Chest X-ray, PA view. Patient: 31 years old, sex M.
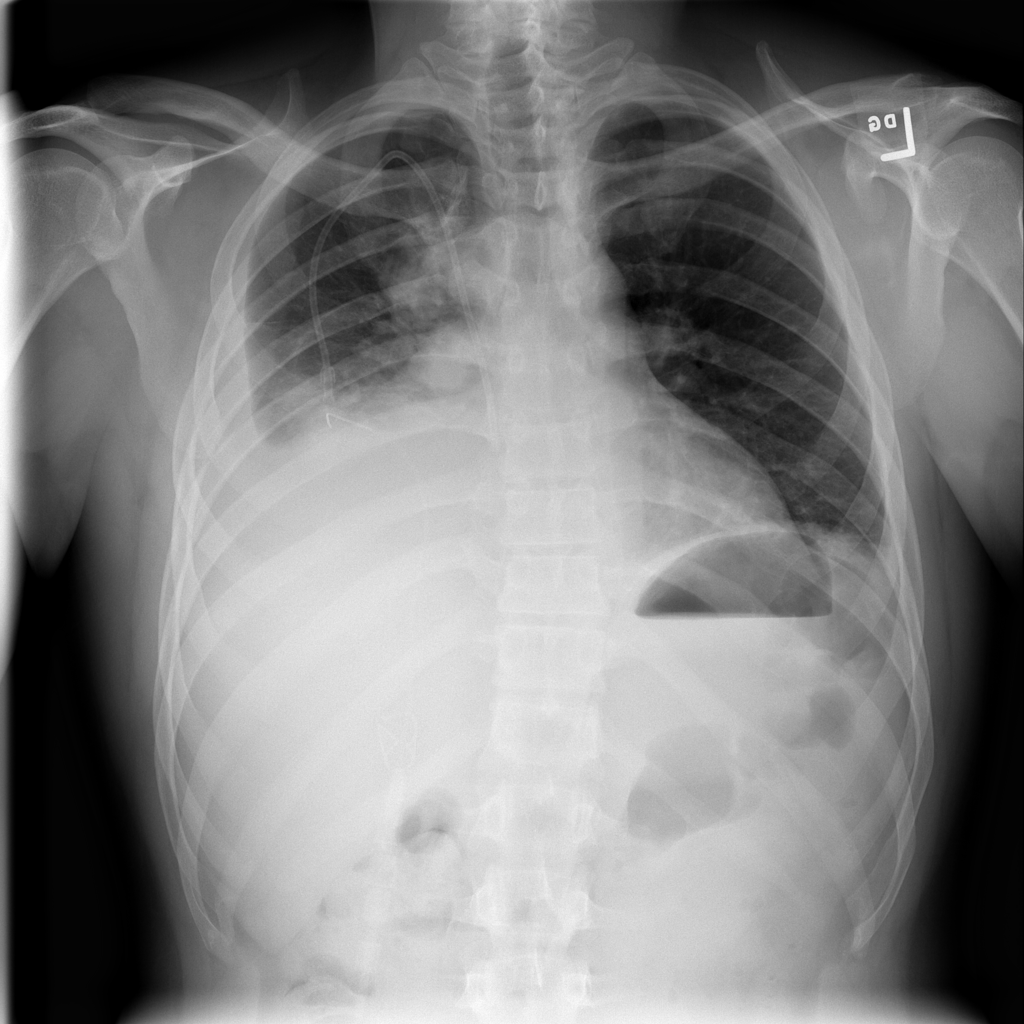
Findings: Consolidation, Effusion